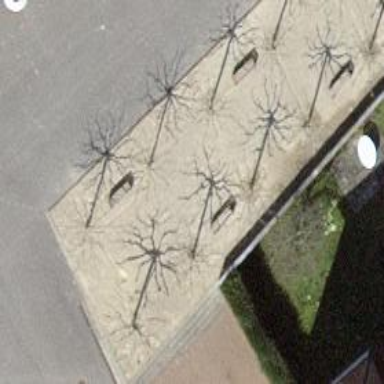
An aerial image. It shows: Bench.